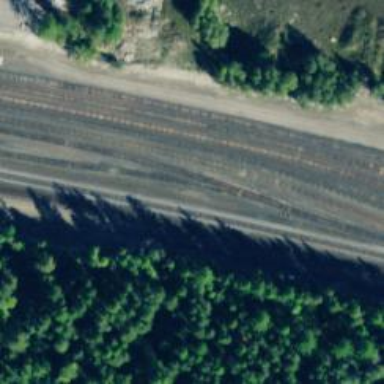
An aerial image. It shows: Railway yard in service.